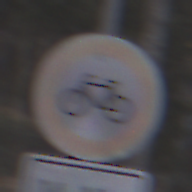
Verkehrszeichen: VerbotRadverkehr
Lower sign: ZeitangabenOhneBeschraenkungAufWochentage1
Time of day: Midday
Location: Outdoor (Nature)
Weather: Overcast
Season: Autumn
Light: Natural